Brain MRI, t1w sequence, axial 2D slice.
Patient: age 33, sex F, weight 78 kg, height 1.78 m
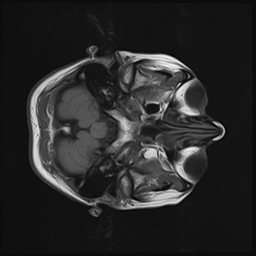